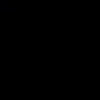
Label: space